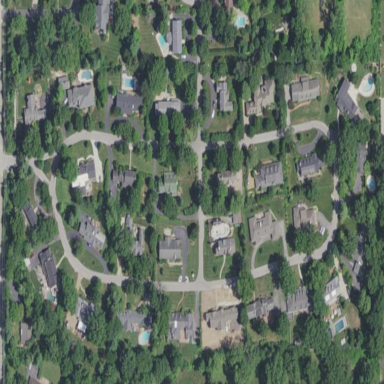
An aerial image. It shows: Residential area composed of single-family homes.